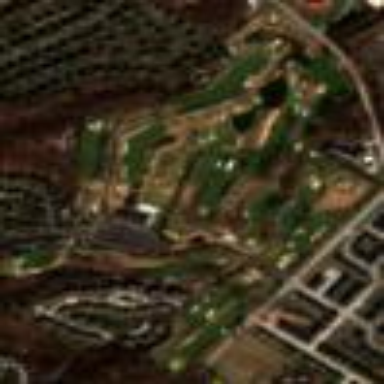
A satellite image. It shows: Golf course.